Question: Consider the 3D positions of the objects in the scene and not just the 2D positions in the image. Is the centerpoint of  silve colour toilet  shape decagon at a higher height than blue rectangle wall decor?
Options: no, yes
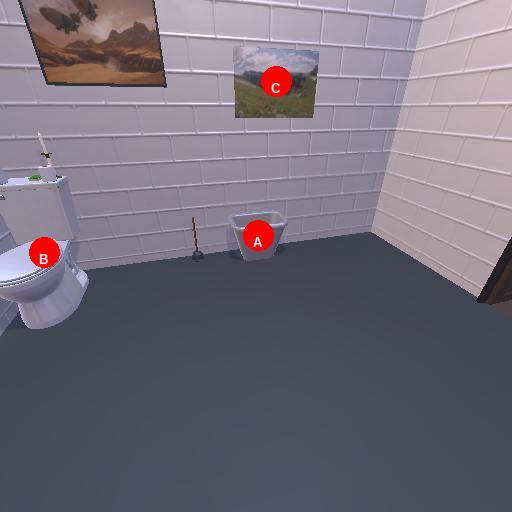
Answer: no